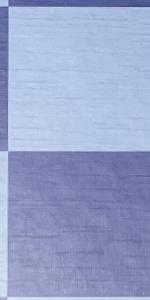
Label: Empty